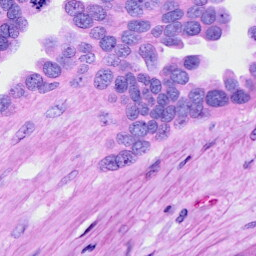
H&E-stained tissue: Ovarian